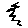
Label: zigzag